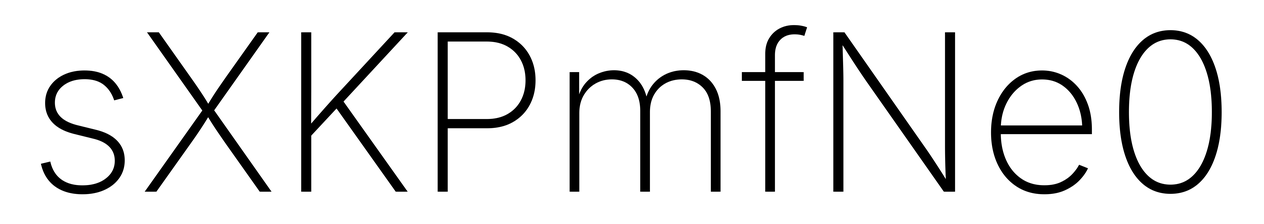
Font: Inter_ExtraLight